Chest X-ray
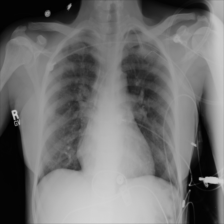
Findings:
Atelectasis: negative
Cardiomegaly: negative
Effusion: negative
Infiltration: negative
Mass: negative
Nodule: negative
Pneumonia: negative
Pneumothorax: negative
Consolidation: negative
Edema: negative
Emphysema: negative
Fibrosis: negative
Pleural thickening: negative
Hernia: negative